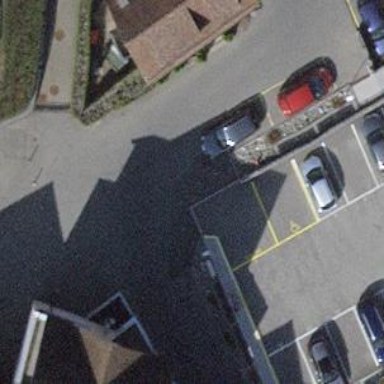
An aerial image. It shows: Bollard barrier.